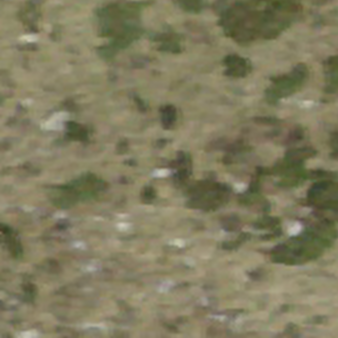
Label: other